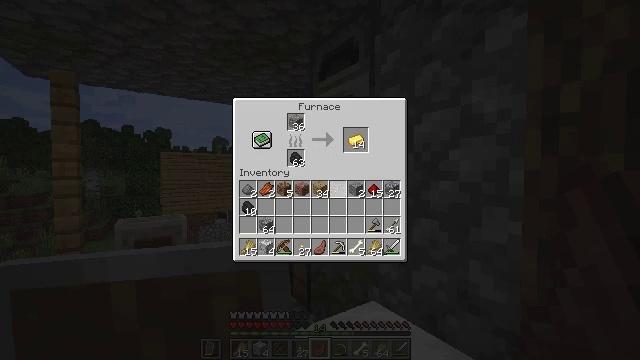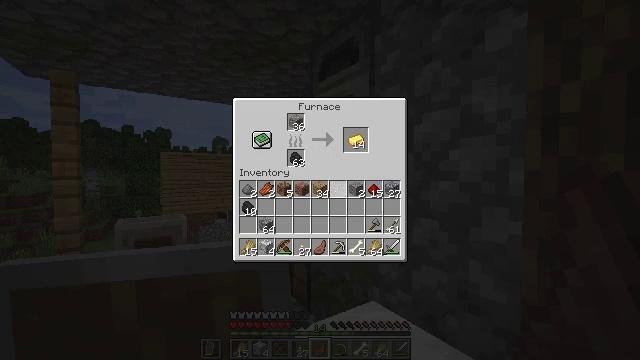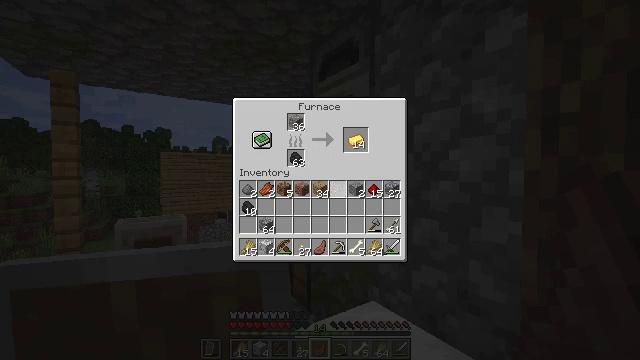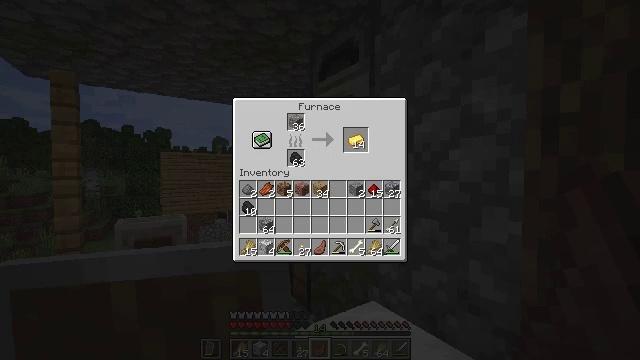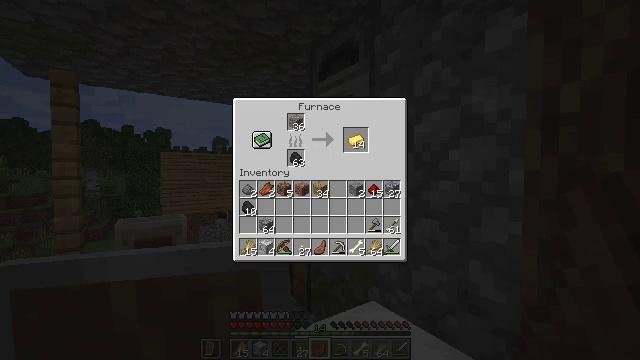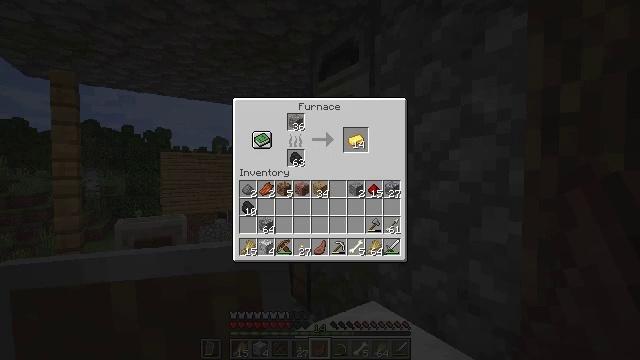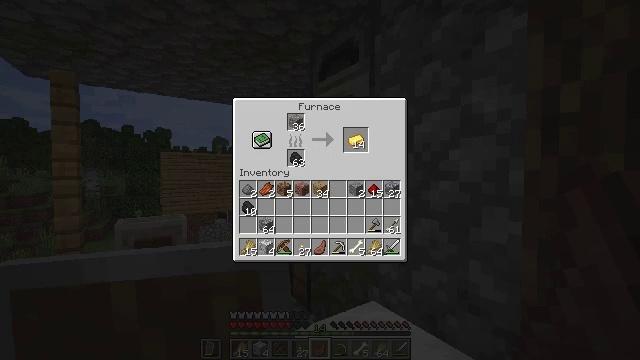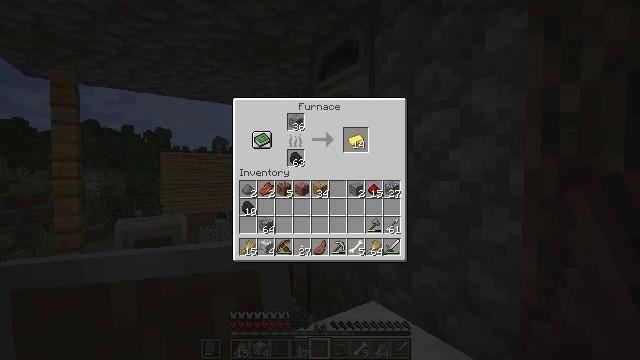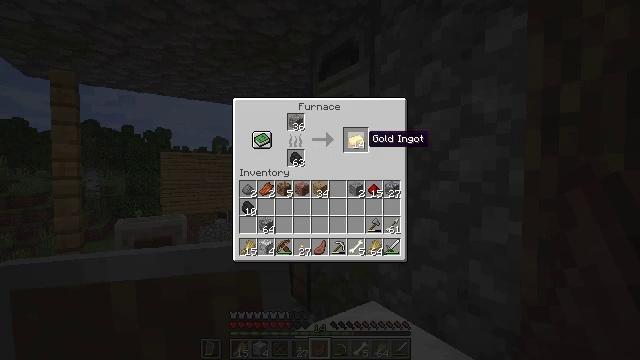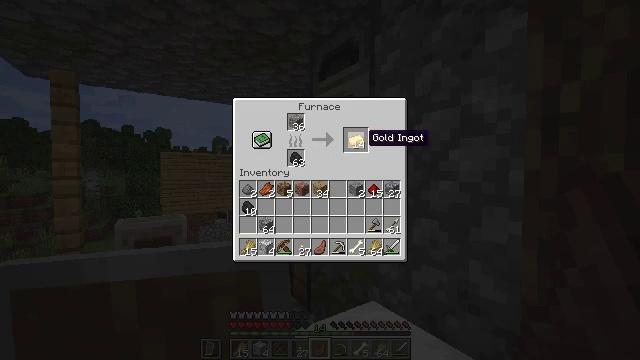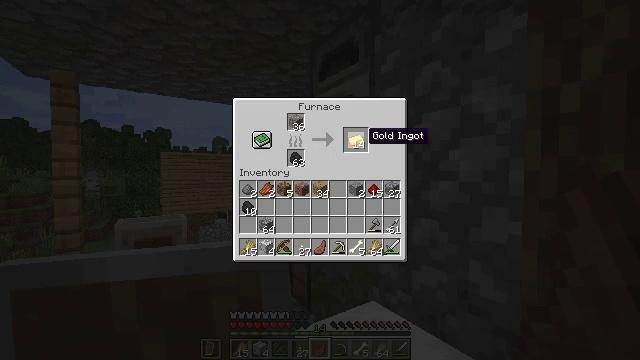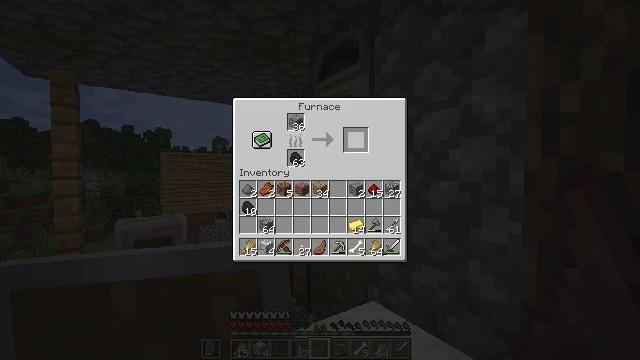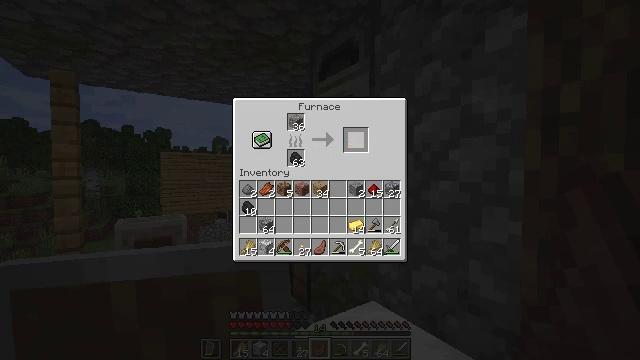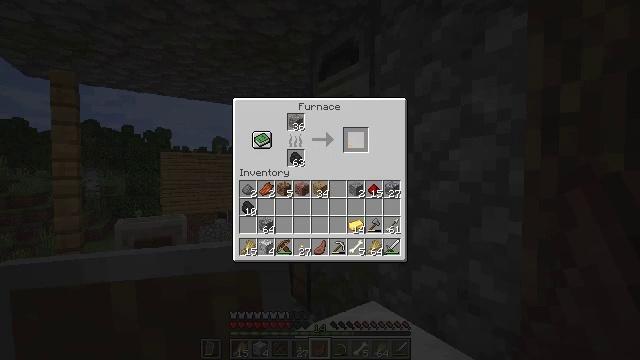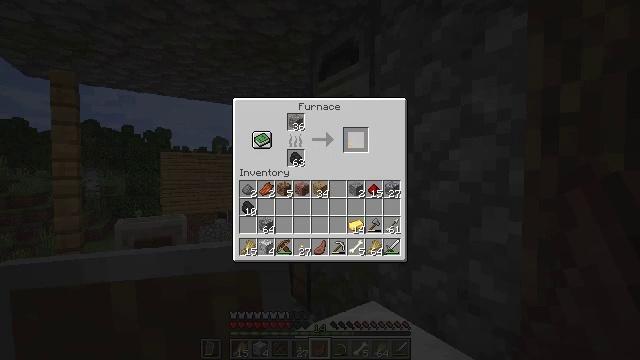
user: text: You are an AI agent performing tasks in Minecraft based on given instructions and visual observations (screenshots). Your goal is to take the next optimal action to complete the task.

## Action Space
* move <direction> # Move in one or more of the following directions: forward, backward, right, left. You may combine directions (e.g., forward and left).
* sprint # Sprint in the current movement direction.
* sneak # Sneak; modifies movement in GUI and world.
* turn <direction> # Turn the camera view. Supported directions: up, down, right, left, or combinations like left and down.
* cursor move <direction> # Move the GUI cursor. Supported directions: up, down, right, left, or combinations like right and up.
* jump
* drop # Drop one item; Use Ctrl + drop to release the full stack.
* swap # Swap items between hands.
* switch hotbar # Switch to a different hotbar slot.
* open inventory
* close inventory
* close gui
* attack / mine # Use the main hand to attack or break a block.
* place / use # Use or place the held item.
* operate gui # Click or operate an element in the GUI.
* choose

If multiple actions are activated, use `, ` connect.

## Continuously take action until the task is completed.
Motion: motion action
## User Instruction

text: Smelt gold to obtain a gold ingot.
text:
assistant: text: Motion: sneak, use / place
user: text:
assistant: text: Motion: sneak
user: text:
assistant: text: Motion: sneak, turn right and up
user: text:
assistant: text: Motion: sneak, turn right and up
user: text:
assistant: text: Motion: sneak
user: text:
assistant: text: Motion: sneak
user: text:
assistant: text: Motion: sneak
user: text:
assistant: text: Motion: sneak
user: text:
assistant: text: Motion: sneak
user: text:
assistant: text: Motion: sneak
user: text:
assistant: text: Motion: sneak, use / place
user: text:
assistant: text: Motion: sneak, use / place
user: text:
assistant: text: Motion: sneak, use / place
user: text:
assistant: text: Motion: sneak
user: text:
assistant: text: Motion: sneak
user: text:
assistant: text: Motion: sneak, open inventory